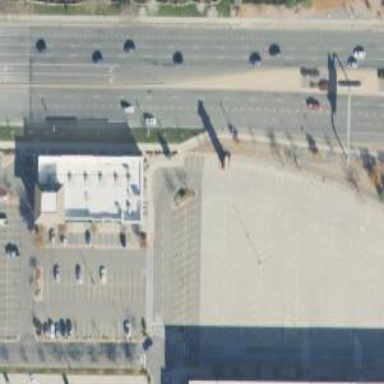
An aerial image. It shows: Parking space.